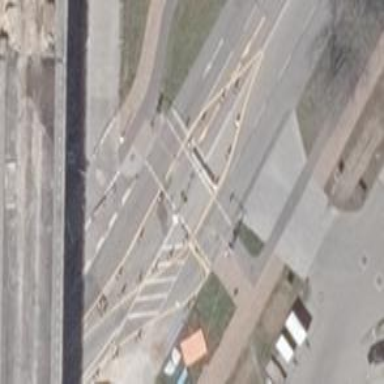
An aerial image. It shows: Road with traffic signals at the crossing.